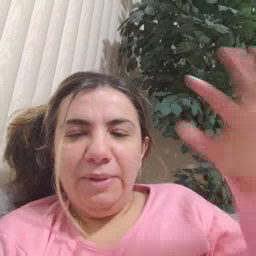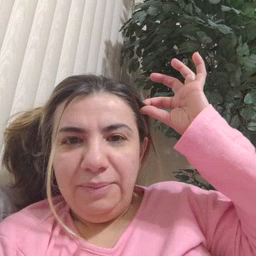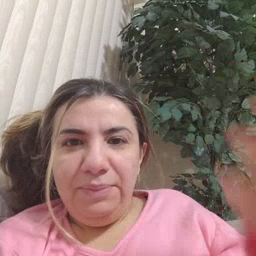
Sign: hair